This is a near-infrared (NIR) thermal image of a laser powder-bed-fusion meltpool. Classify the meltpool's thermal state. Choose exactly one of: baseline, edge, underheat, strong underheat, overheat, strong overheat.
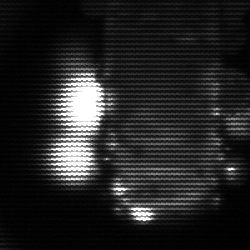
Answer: strong underheat